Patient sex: F
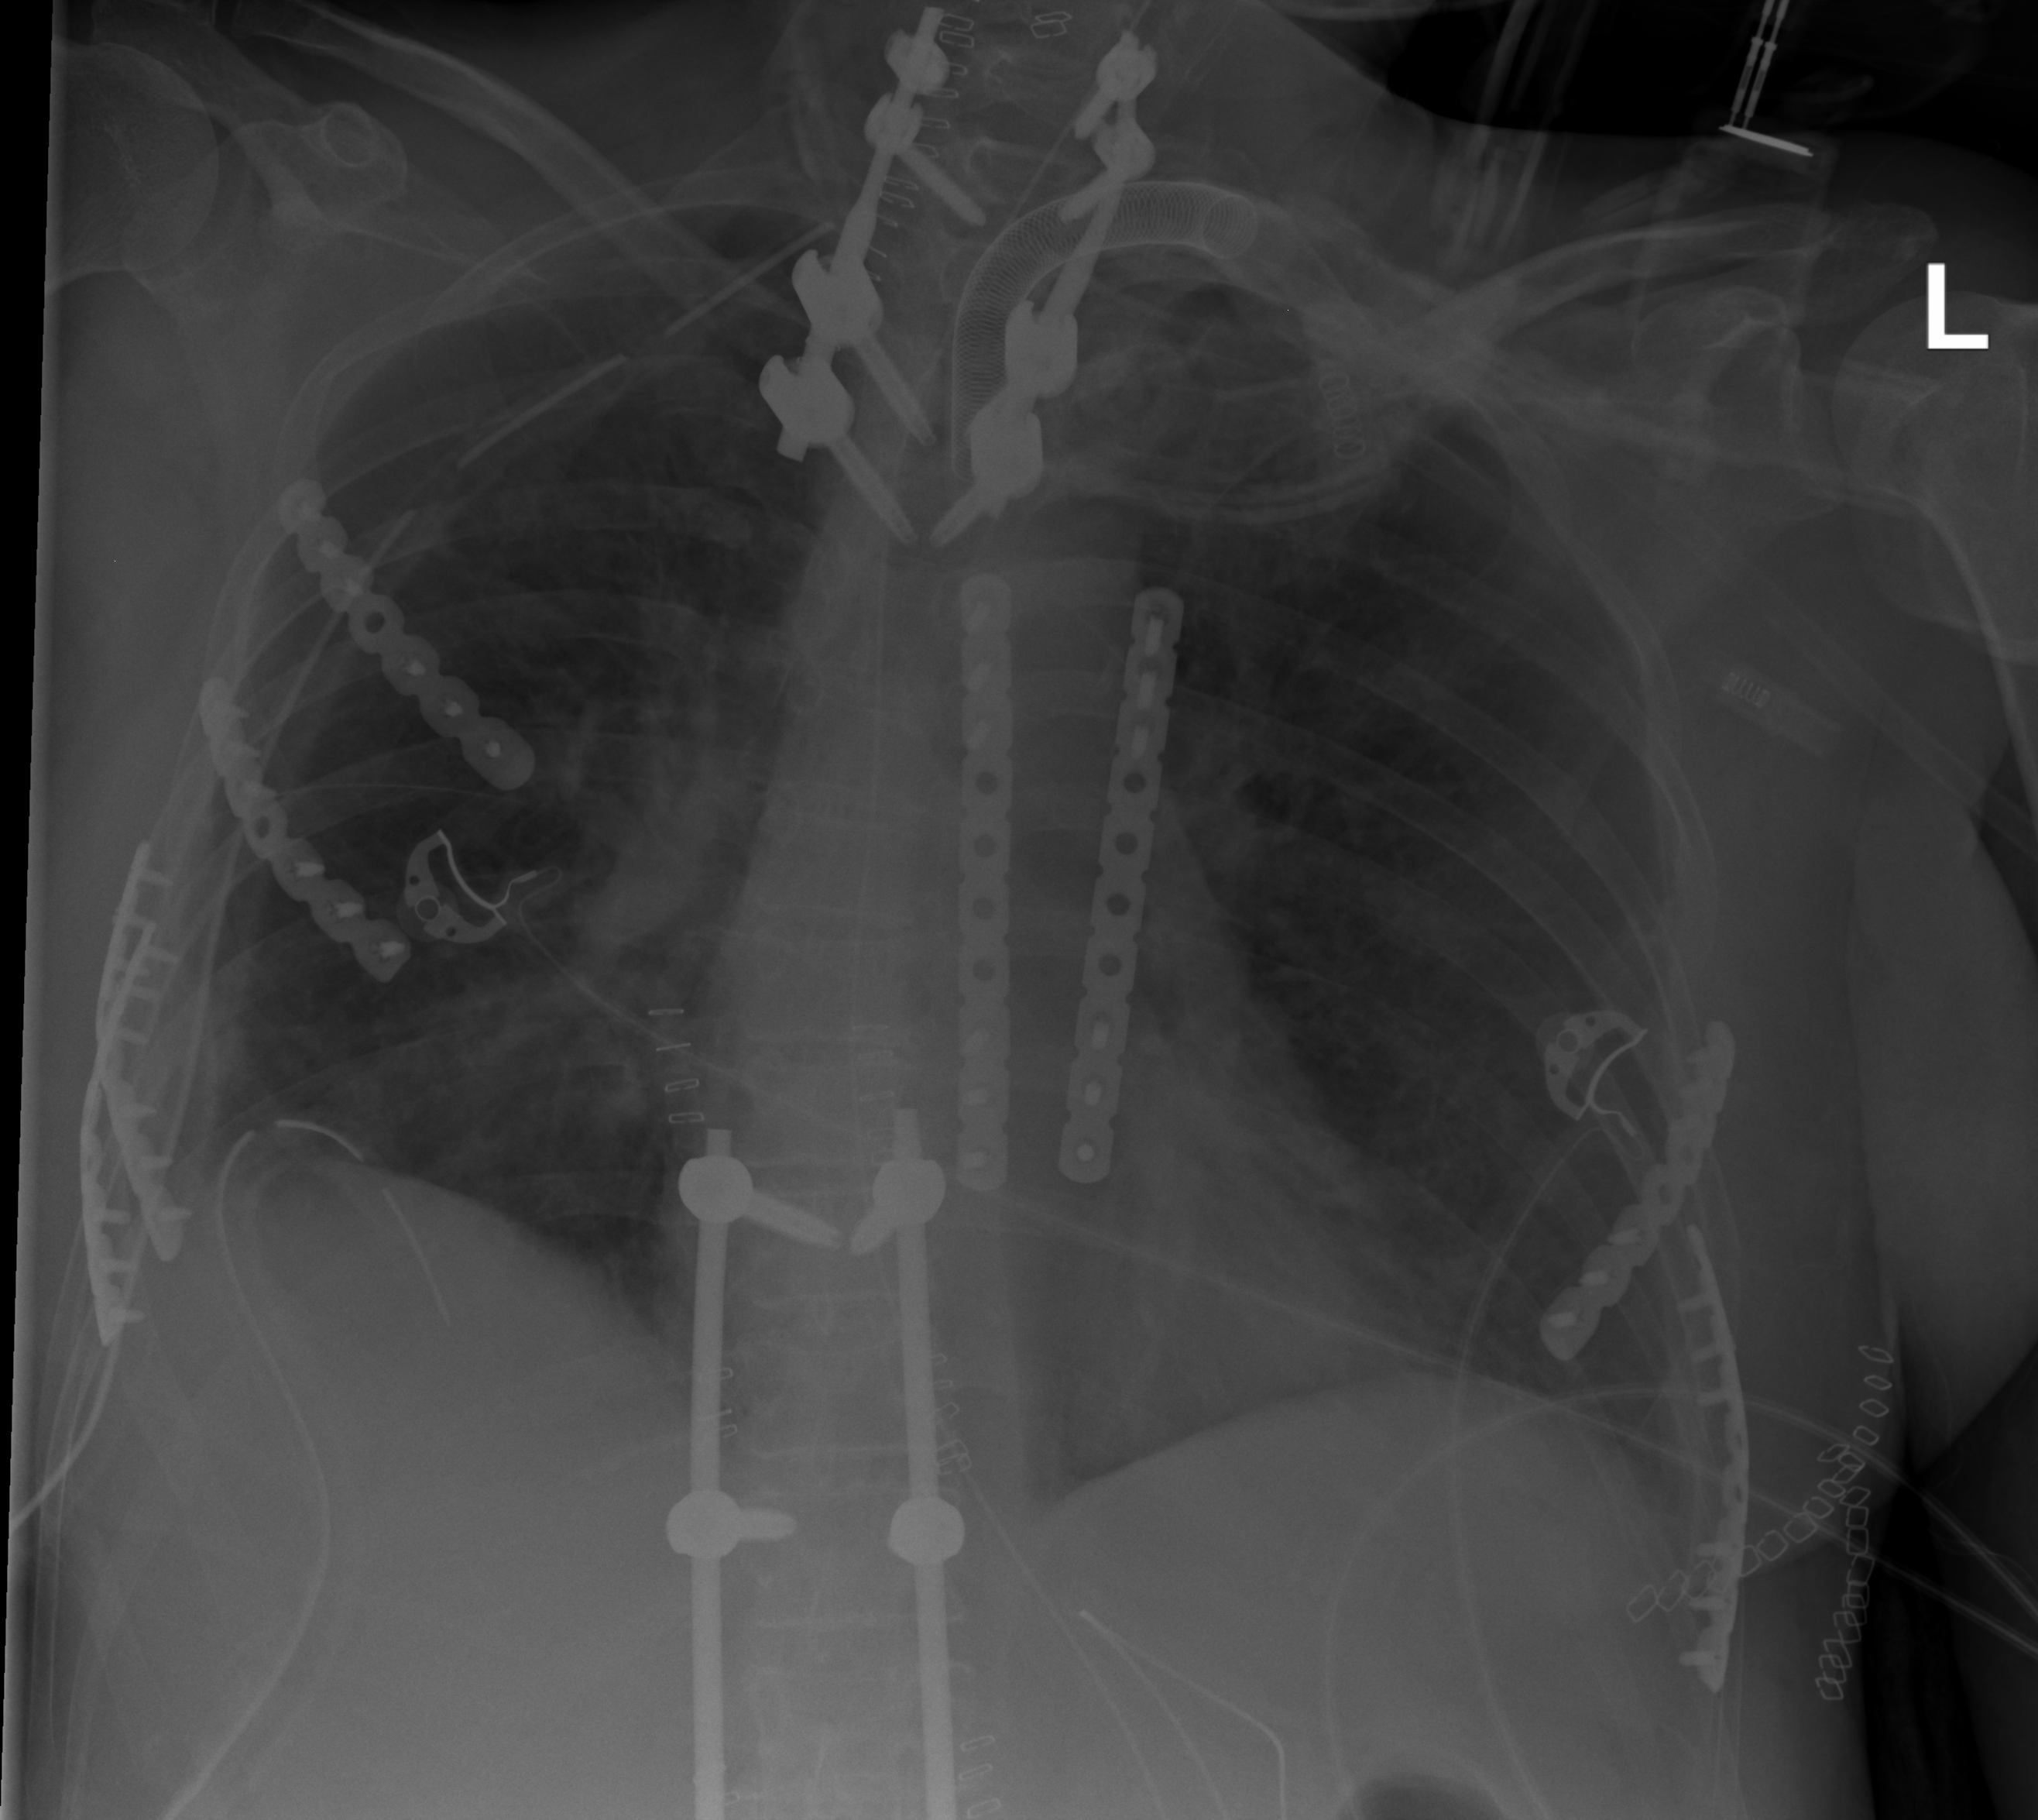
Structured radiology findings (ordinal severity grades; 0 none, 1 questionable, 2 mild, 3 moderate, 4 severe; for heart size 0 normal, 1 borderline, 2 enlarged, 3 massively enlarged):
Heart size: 0
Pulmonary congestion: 0
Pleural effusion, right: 0
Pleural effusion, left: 2
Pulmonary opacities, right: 2
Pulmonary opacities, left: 0
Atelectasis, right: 2
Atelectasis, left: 2